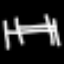
Label: bed